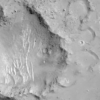
Label: not_dusty